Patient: sex F, age 48
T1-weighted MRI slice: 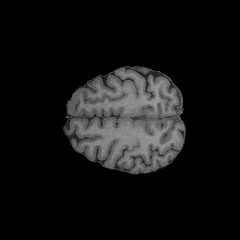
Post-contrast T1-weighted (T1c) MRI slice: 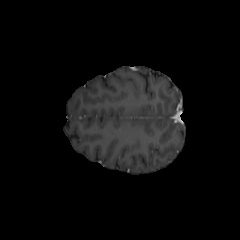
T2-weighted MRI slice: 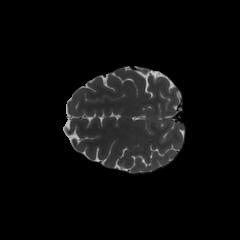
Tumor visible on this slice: no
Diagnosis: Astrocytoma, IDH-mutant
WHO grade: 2